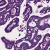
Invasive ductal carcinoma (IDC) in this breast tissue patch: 0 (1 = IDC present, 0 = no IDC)